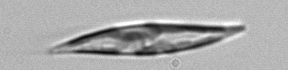
Label: Pleurosigma